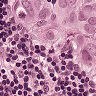
Metastatic tissue present: yes